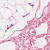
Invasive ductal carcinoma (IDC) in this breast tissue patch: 0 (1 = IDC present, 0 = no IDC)